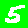
Digit: 5